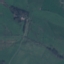
Label: Pasture